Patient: sex F, age 56
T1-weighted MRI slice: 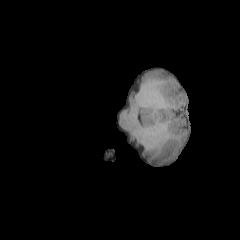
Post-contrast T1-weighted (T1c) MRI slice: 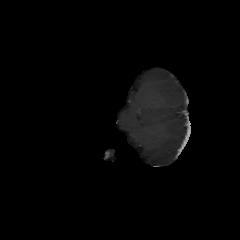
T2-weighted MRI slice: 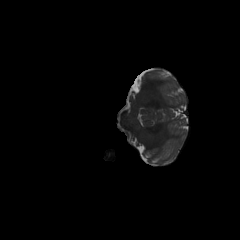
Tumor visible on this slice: no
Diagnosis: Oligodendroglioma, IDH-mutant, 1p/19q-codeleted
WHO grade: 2